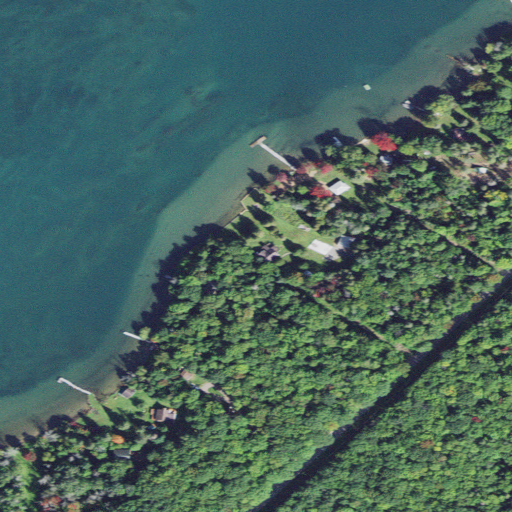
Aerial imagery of cape in Michigan named Cass Point containing open water, open development, evergreen forest, deciduous forest, mixed forest, herbaceous wetlands, and grassland